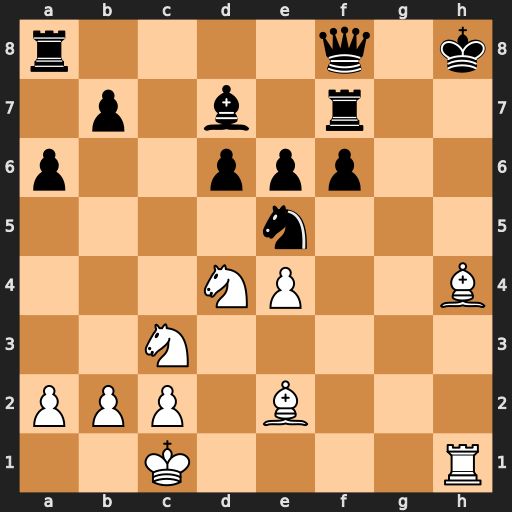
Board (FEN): r4q1k/1p1b1r2/p2ppp2/4n3/3NP2B/2N5/PPP1B3/2K4R
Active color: w
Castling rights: -
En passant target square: -
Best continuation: Bxf6+ Kg8 Rh8#